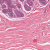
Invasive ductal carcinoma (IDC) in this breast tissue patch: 0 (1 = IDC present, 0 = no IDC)